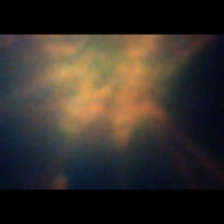
Taxon: Unknown_full_image
Group: Unknown